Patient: sex M, age 65
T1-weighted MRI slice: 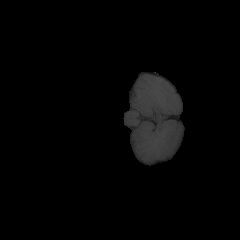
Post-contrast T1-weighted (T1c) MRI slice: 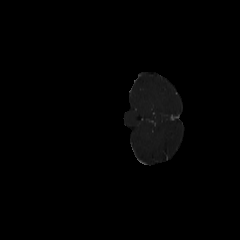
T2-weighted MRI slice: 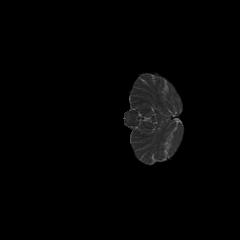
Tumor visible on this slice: no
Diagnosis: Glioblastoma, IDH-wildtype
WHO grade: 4